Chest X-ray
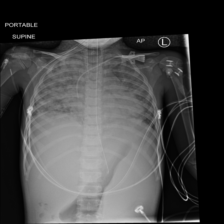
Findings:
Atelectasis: negative
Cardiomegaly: negative
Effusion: negative
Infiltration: positive
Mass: negative
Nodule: negative
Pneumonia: negative
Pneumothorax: negative
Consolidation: negative
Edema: negative
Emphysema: negative
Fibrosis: negative
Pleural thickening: negative
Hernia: negative